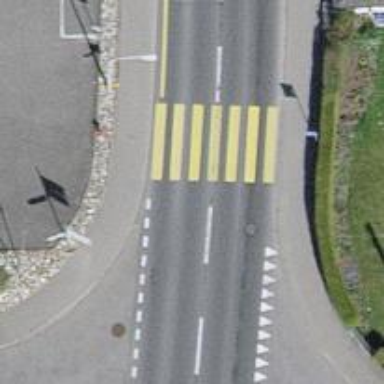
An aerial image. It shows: Pedestrian crossing with zebra markings on footway.